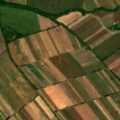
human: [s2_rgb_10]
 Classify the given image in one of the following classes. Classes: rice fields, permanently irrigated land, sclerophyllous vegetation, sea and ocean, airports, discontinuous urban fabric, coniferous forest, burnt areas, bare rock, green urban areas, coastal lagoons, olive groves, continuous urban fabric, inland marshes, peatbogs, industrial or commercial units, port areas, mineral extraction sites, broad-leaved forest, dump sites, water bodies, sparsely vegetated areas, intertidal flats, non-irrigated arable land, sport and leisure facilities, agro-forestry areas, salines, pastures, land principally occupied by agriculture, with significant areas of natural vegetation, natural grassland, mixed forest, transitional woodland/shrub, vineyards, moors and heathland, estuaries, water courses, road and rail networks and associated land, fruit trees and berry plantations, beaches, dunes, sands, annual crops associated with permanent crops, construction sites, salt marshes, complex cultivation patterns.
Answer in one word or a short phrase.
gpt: non-irrigated arable land, land principally occupied by agriculture, with significant areas of natural vegetation